Question: I have a question about Visual Studio 2013.
I just installed it and it seems pretty good because of the new features.
But there is something I do not like:

Is it possible somehow removing these 3 x buttons ? Or just one of them?
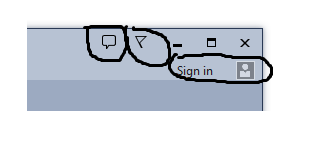
Answer: At the moment the social features don't seem to have any corresponding options you can use to disable them.
There is a method that relies on using <URL> extension to repeatedly hide some of the buttons (as Visual Studio
often recreates them), which seems like the closest you'll get for the moment.
<URL> - You can view the code in the "Extensions" section.
Unless you're desparate to get rid of them, you're probably better of trying to ignore them, hopefully an option to hide them will become available.